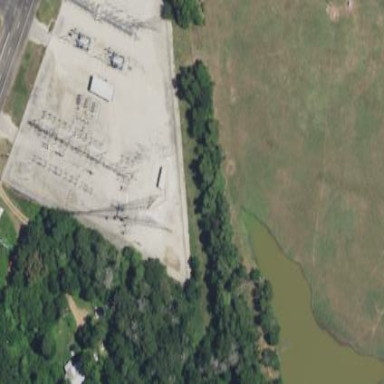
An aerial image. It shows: Distribution power substation secured by fence.